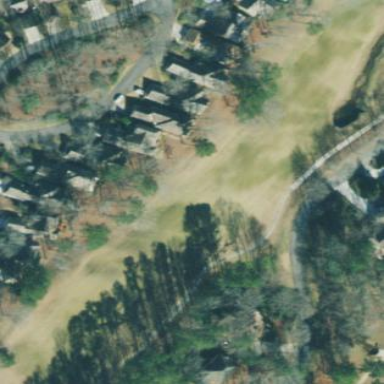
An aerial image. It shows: Grassy area designated as golf fairway.